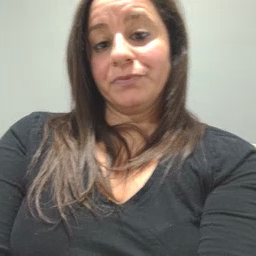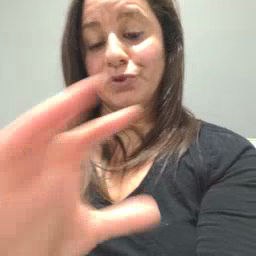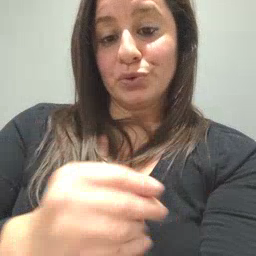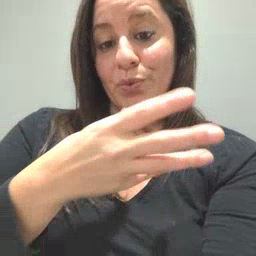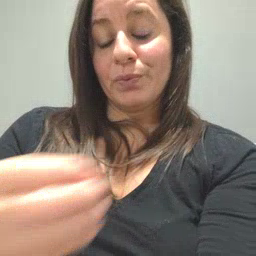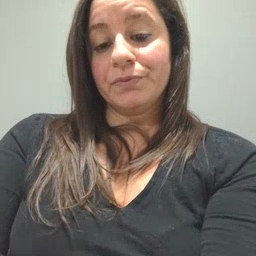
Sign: story